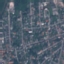
Land use / land cover: Residential